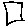
Label: square